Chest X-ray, PA view. Patient: 22 years old, sex M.
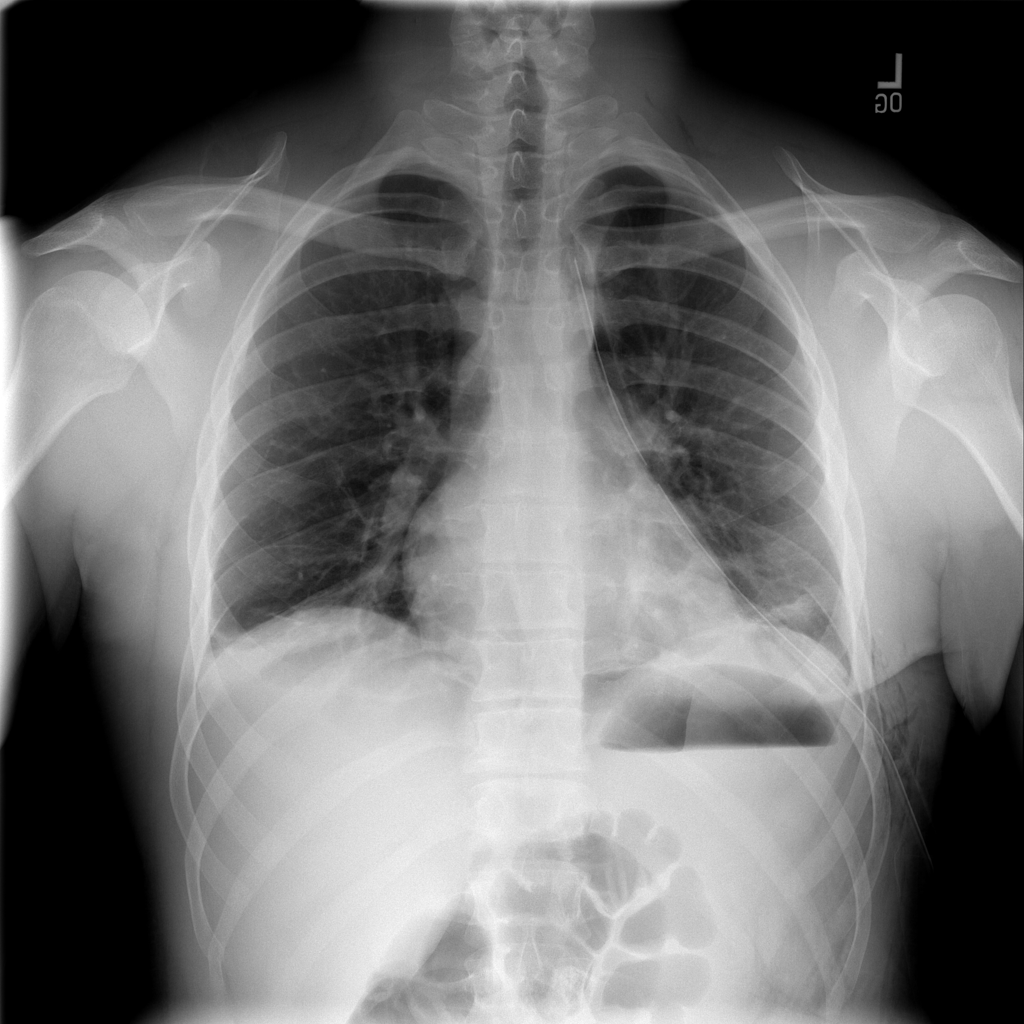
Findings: No Finding